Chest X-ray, AP view. Patient: 56 years old, sex M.
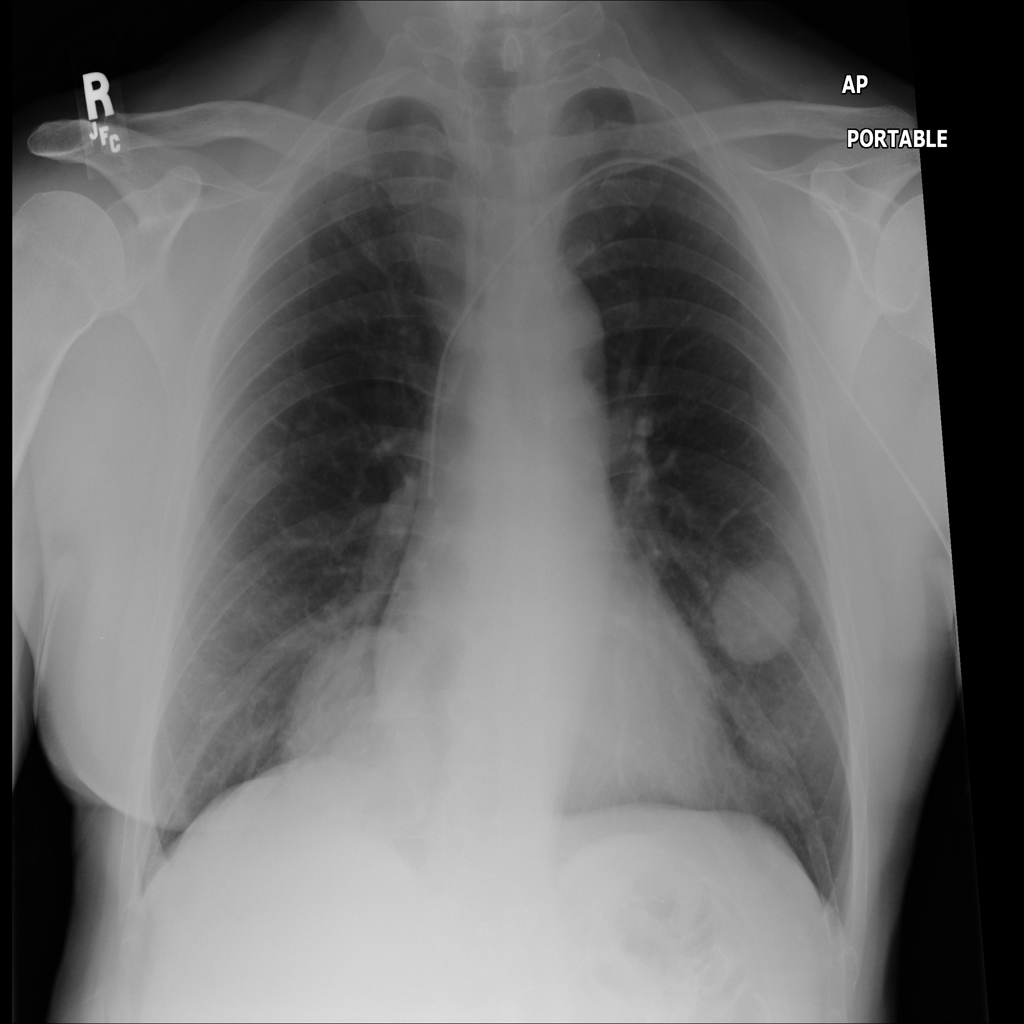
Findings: Nodule